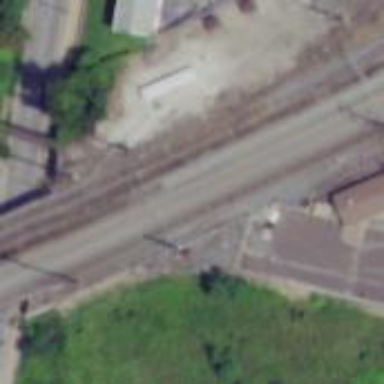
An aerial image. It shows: Railway with electrified contact lines.